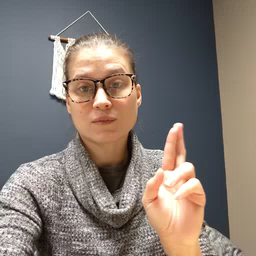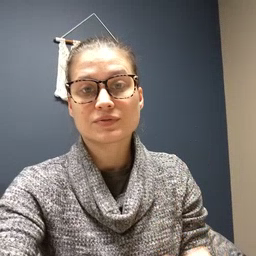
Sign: refrigerator